Interaction volume radius: 10 \u00c5
Interaction volume height: 30 \u00c5
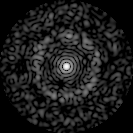
Disorder parameter: 0.8393